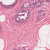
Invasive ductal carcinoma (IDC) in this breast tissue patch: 0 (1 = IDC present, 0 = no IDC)